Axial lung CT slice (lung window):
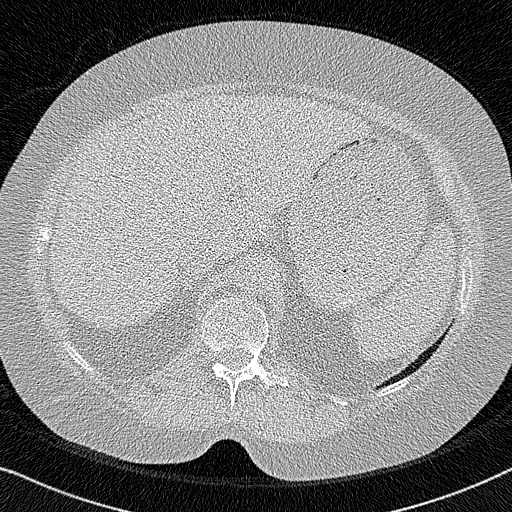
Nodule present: no